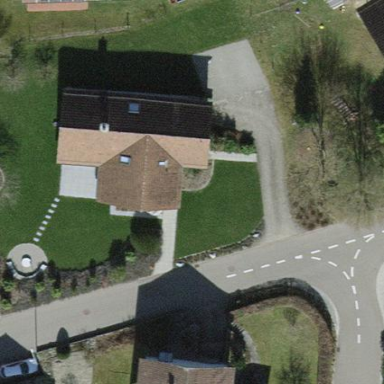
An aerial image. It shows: Detached building with gabled roof.